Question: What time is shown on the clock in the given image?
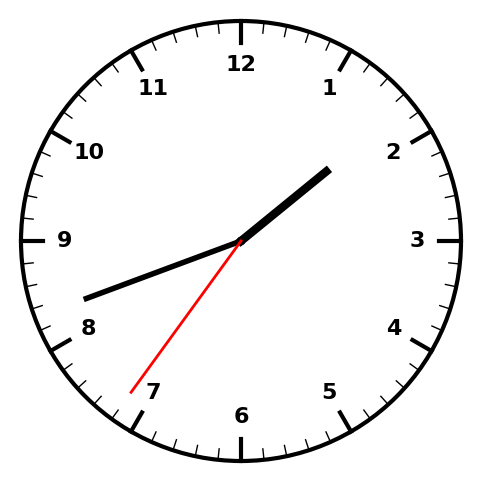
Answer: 01:41:36